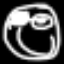
Label: airplane